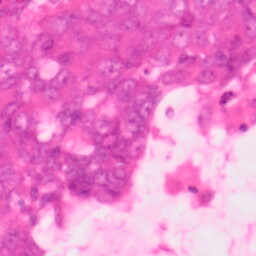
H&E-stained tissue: Colon